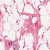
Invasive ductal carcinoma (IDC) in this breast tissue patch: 0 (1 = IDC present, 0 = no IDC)